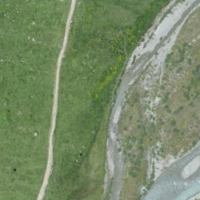
EUNIS habitat code: 31
Species observed at this site:
Campanula barbata
Erebia tyndarus